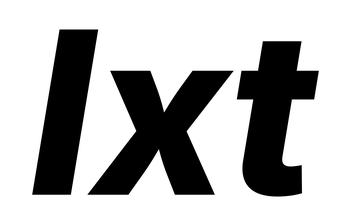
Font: Inter-Italic_ExtraBold_Italic